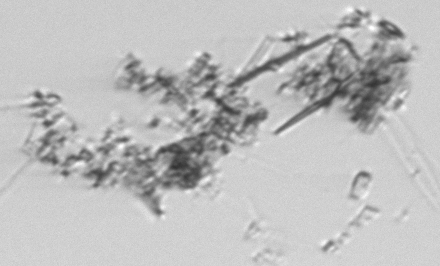
Label: detritus